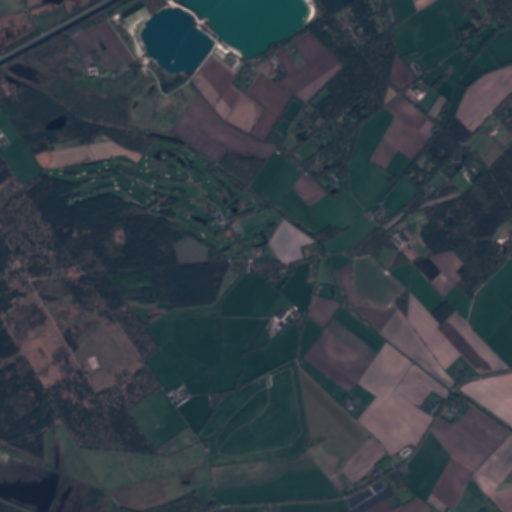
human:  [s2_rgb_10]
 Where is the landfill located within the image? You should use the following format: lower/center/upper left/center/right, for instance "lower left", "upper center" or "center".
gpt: The landfill is located in the lower center of the image.
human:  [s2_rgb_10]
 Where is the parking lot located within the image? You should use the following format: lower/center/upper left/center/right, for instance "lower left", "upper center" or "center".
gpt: The parking lot is located in the center of the image.
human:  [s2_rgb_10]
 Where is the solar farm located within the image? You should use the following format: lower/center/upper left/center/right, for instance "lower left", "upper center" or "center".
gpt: The solar farm is located in the lower right of the image.
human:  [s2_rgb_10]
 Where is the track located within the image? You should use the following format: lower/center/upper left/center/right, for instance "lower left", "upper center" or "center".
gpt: There is no track in the image.